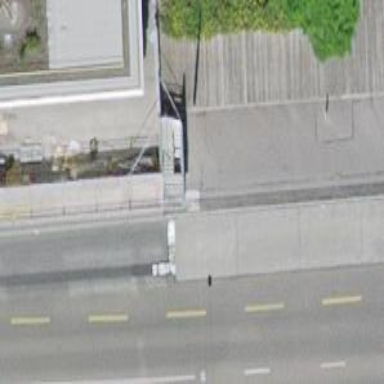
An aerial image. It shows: Bus stop with platform for public transport.